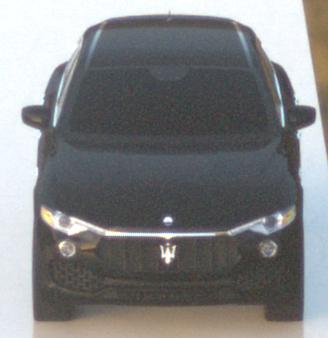
Make: Maserati
Model: Levante GT Hybrid
Detailed model: Levante
Model produced from: 2021/07
Model produced until: 2022/10
Doors: 4
Color: black
Road condition: wet road
Daytime: sunrise or sunset
Contrast: low contrast